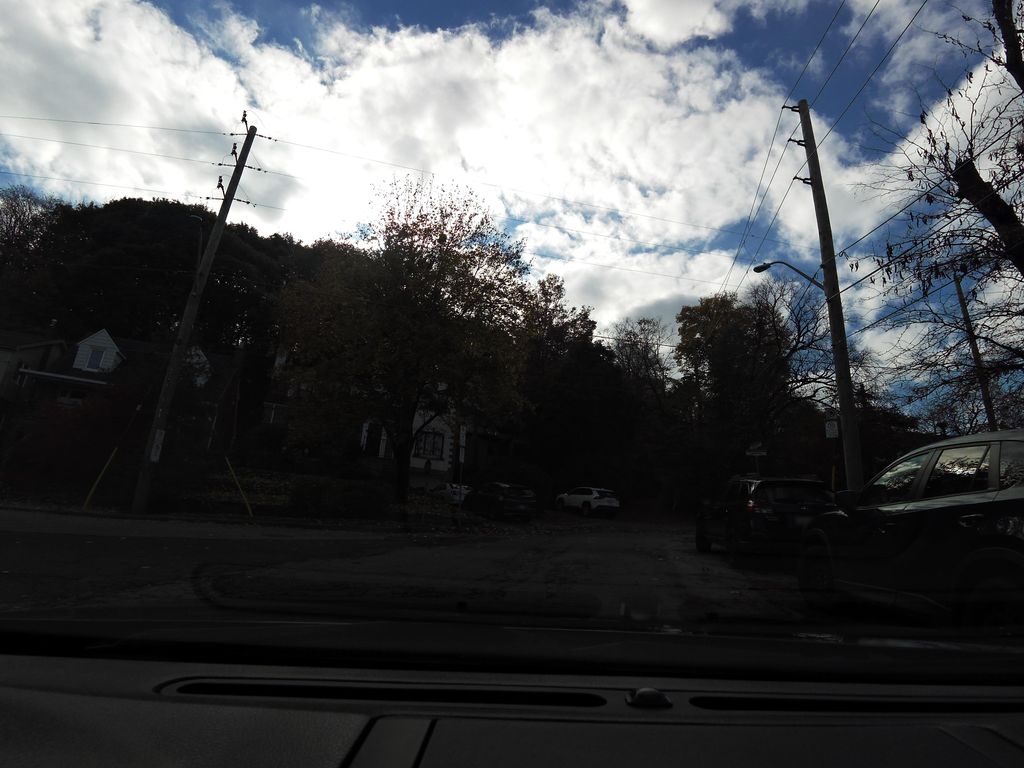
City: hamilton